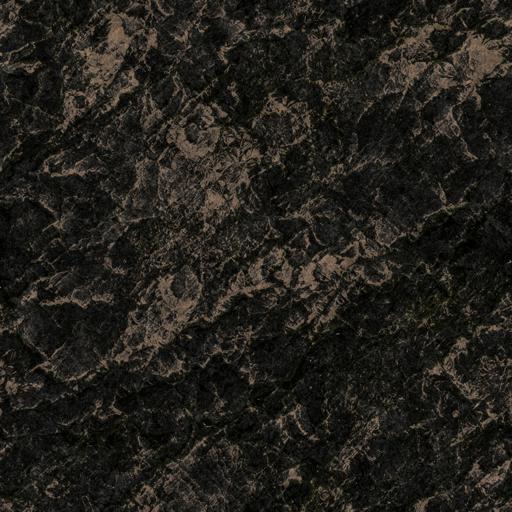
Tags: black cliff dirt dirty rock stone